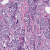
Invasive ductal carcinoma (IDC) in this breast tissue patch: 1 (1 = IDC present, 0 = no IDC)